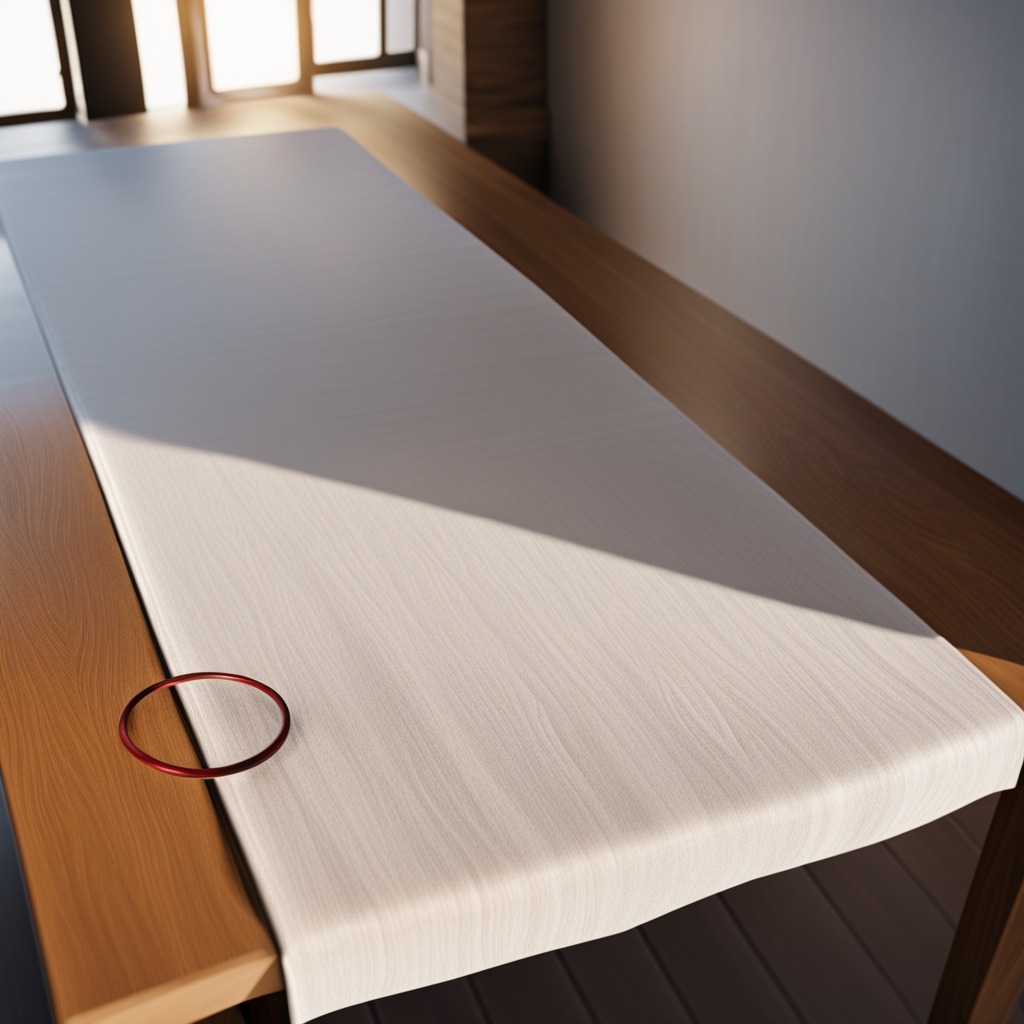
A rubber O-ring lies on a wooden table.